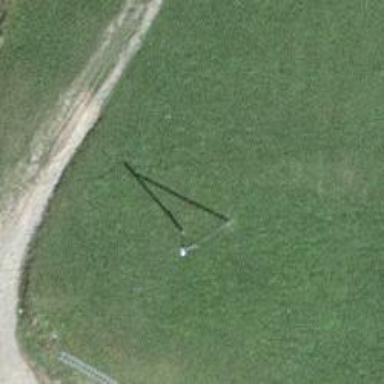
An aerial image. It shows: Utility pole as the man-made structure.